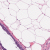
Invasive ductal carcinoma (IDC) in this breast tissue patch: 0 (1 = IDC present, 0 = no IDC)